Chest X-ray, PA view. Patient: 33 years old, sex F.
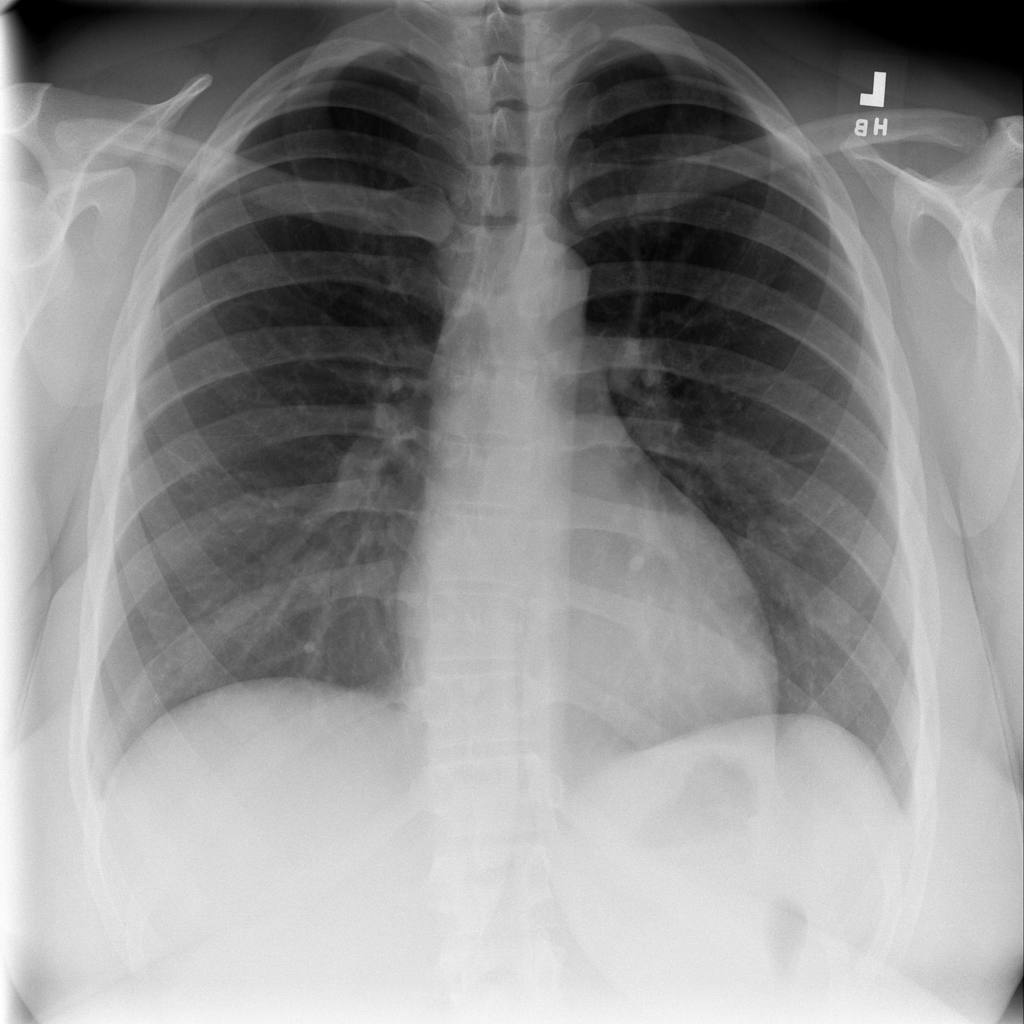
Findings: No Finding